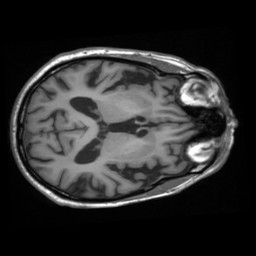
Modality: T1w
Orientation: axial
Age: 30
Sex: male